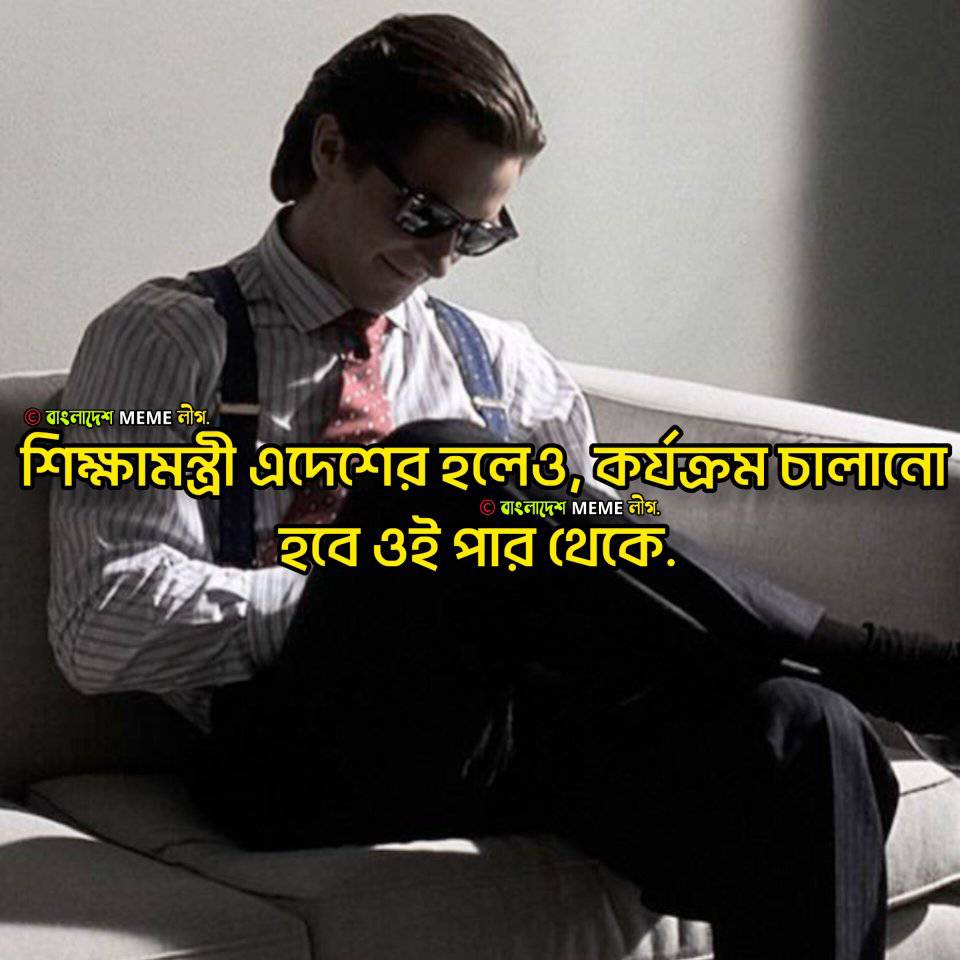
Text: শিক্ষামন্ত্রী এদেশের হলেও কার্যক্রম চালানো হবে ওই পার থাকে
Label: Hate
Hate category: Political
Targeted group: Organization